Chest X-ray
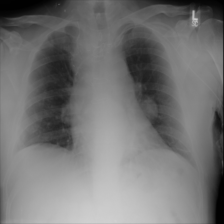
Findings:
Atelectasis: positive
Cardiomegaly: negative
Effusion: negative
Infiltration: negative
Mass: positive
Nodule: negative
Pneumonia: negative
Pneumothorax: negative
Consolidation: negative
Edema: negative
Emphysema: negative
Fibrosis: negative
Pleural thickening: negative
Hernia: negative